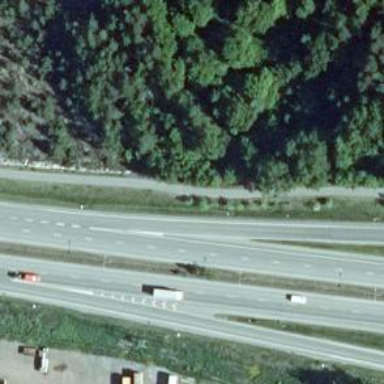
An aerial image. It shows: Asphalt motorway link.